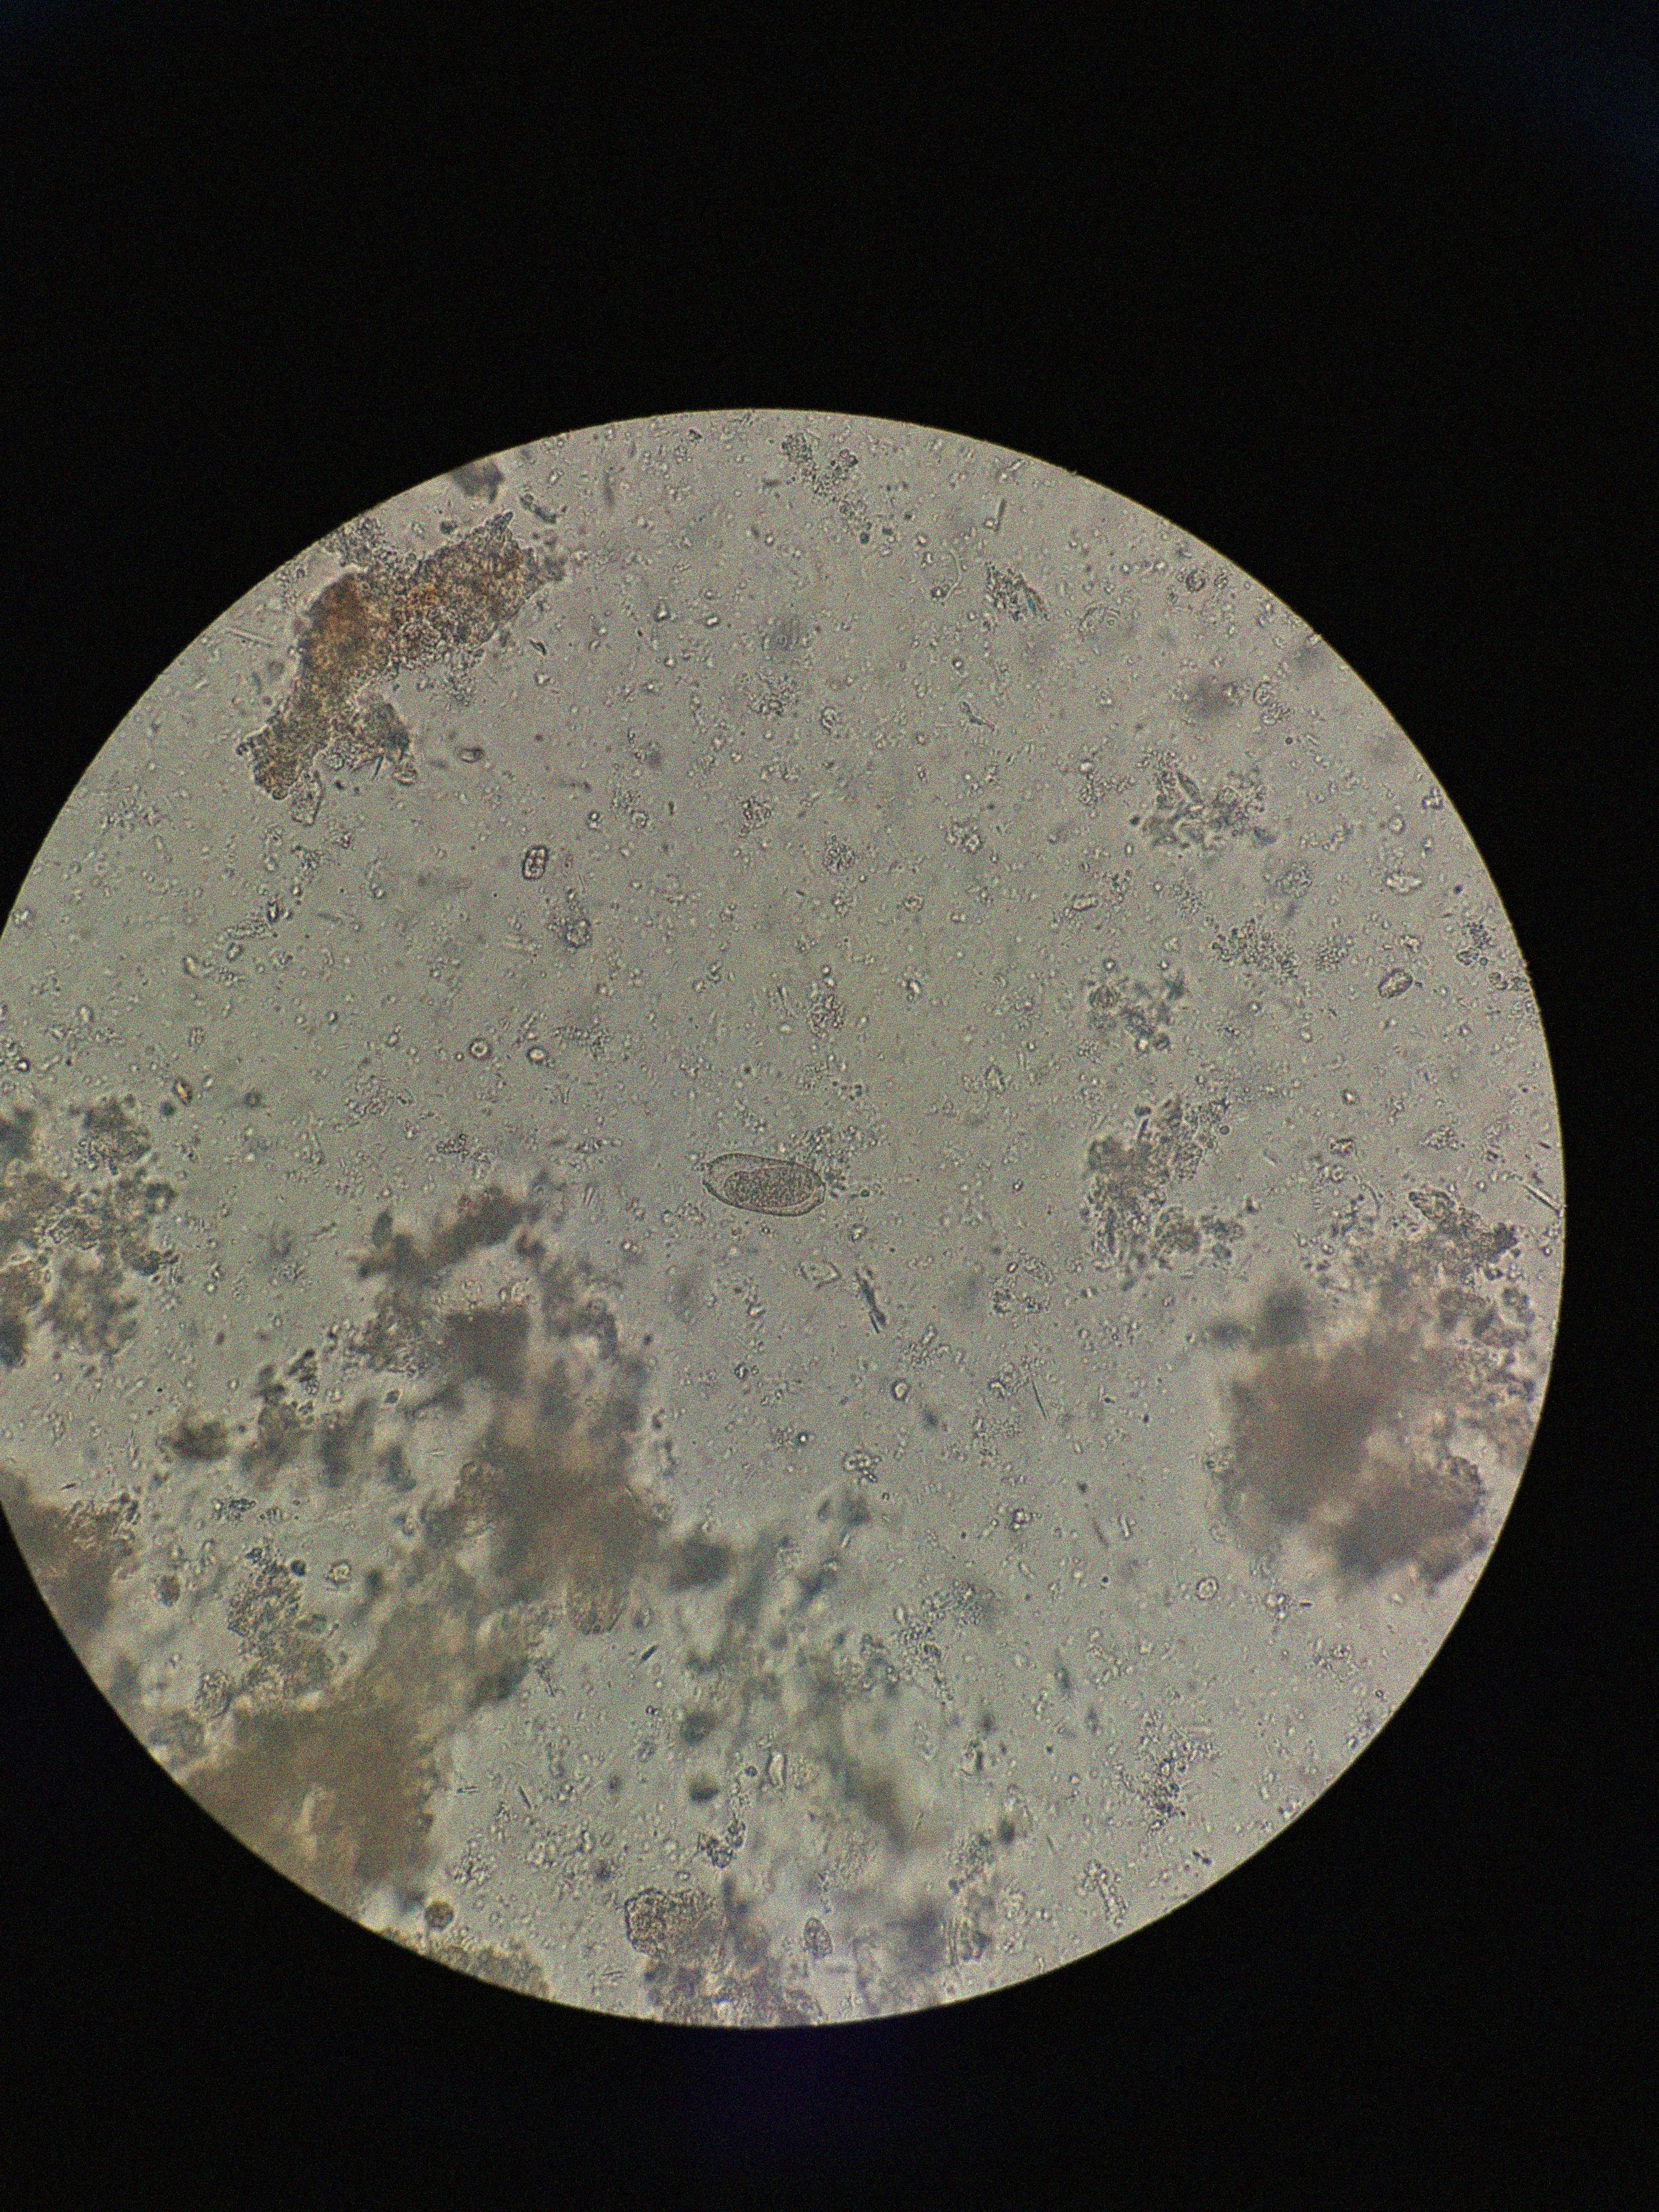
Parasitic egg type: Capillaria philippinensis